Field crop: tomato
Growth stage: 1
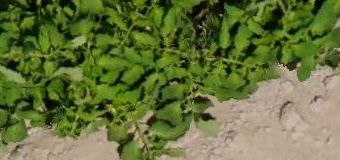
Species: tomato